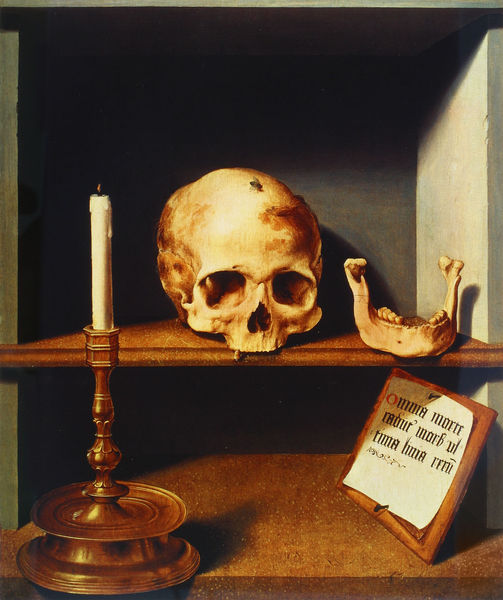
Titel: Vanitasstilleben
Künstler: Bartholomäus Bruyn d. Ä.
Institution: Otterlo, Rijksmuseum Kröller-Müller
Schlagwörter: fuß, gemälde, kopf, schatten, holz, licht, regal, wand, leiche, schädel, sockel, tod, tot, bild, blatt, stilleben, stillleben, schrift, papier, schrank, tafel, kerze, leuchter, metall, bronze, nagel, fliege, knochen, schild, memento mori, messing, buch, zettel, brett, text, kerzenständer, wachs, kerzenhalter, gebiss, unterkiefer, zähne, kiefer, leichnam, halter, totenschädel, schaft, spruch, docht, zahn, notiz, latein, memento, balusterschaft, stnder, krezenhalter, tuchfliege